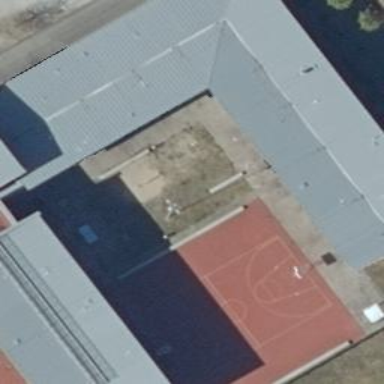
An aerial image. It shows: Basketball court on leisure land pitch.